Interaction volume radius: 5 \u00c5
Interaction volume height: 20 \u00c5
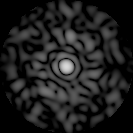
Disorder parameter: 0.8688